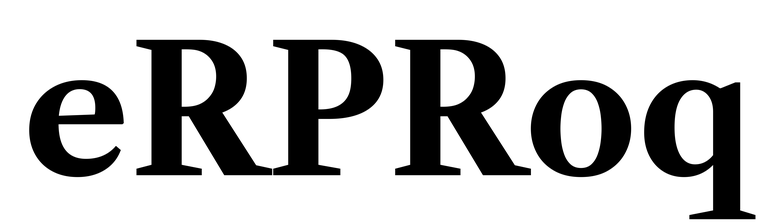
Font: LibreCaslonText_Bold